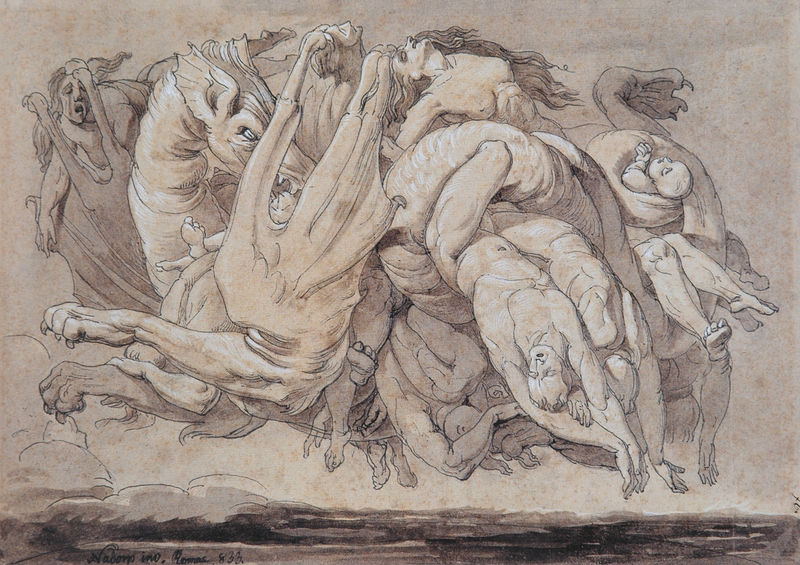
Titel: Nedhöger, der Menschenwürger
Künstler: Franz Nadorp
Standort: Schweinfurt
Institution: Museum Georg Schäfer
Schlagwörter: akt, dunkel, flügel, fuß, haut, himmel, kampf, körper, mann, meer, nackt, wasser, weiß, wolken, aquarell, frauen, landschaft, menschen, bewegung, braun, busen, frau, grau, hell, köpfe, männer, ohr, pastell, schwarz, szene, zeichnung, tier, tiere, wolke, beige, leute, masse, symbolismus, gesichter, arme, augen, blass, helld, tod, tot, trauer, signatur, horizont, wind, auge, haare, kind, personen, blatt, england, ohren, renaissance, rosa, fliegen, kinder, pferd, pferde, chaos, engel, beine, huf, hufe, mähne, bein, brüste, füße, wellen, papier, grafik, graphik, baby, grisaille, sepia, figuren, romantik, angst, luft, wild, münder, goya, pfoten, nabel, nackte, surreal, oben, unten, fleisch, leiber, laviert, tusche, hängen, flug, schweben, nakt, traum, wirbel, druck, radierung, stich, raub, schwarzweiß, tote, dynamik, fliegend, aquatinta, krallen, mythologie, sterbende, verzweiflung, zähne, hängend, sterben, springen, apokalypse, götter, hölle, jüngstes gericht, leid, qual, schmerz, verschlungen, sturz, schwart, löwe, heilige, opfer, geflügelt, ungeheuer, tatzen, drachen, drache, fahl, wahnsinn, fratze, monster, tatze, loch ness, klaue, michelangelo, körperteile, hyäne, knäuel, knäul, meeresungeheuer, pranken, versuche, dunkeö, füssli, ineinander, gehäuft, kopfüber, gewusel, fabeltiere, gewirr, menchen, chimären, verschlingen, gewühl, blate, gewoge, gewölle, gliedmaßen, linien striche, wucht, schreie, kneul, manierimus, menschenknäuel, ki9nder, 833